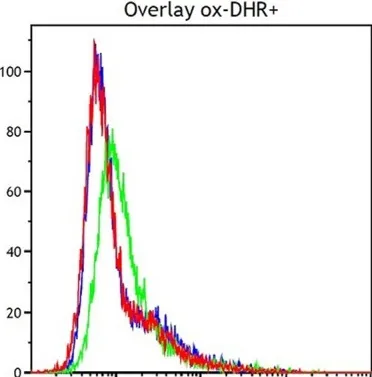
Our patient with CGD showing fluorescence after incubation of serum sample with dihydrorhodamine and phorbol myristate acetate (PMA). Note the lack of fluorescence shift in B indicating lack of oxidative phosphorylation.
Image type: pathology (immunostaining)